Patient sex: M
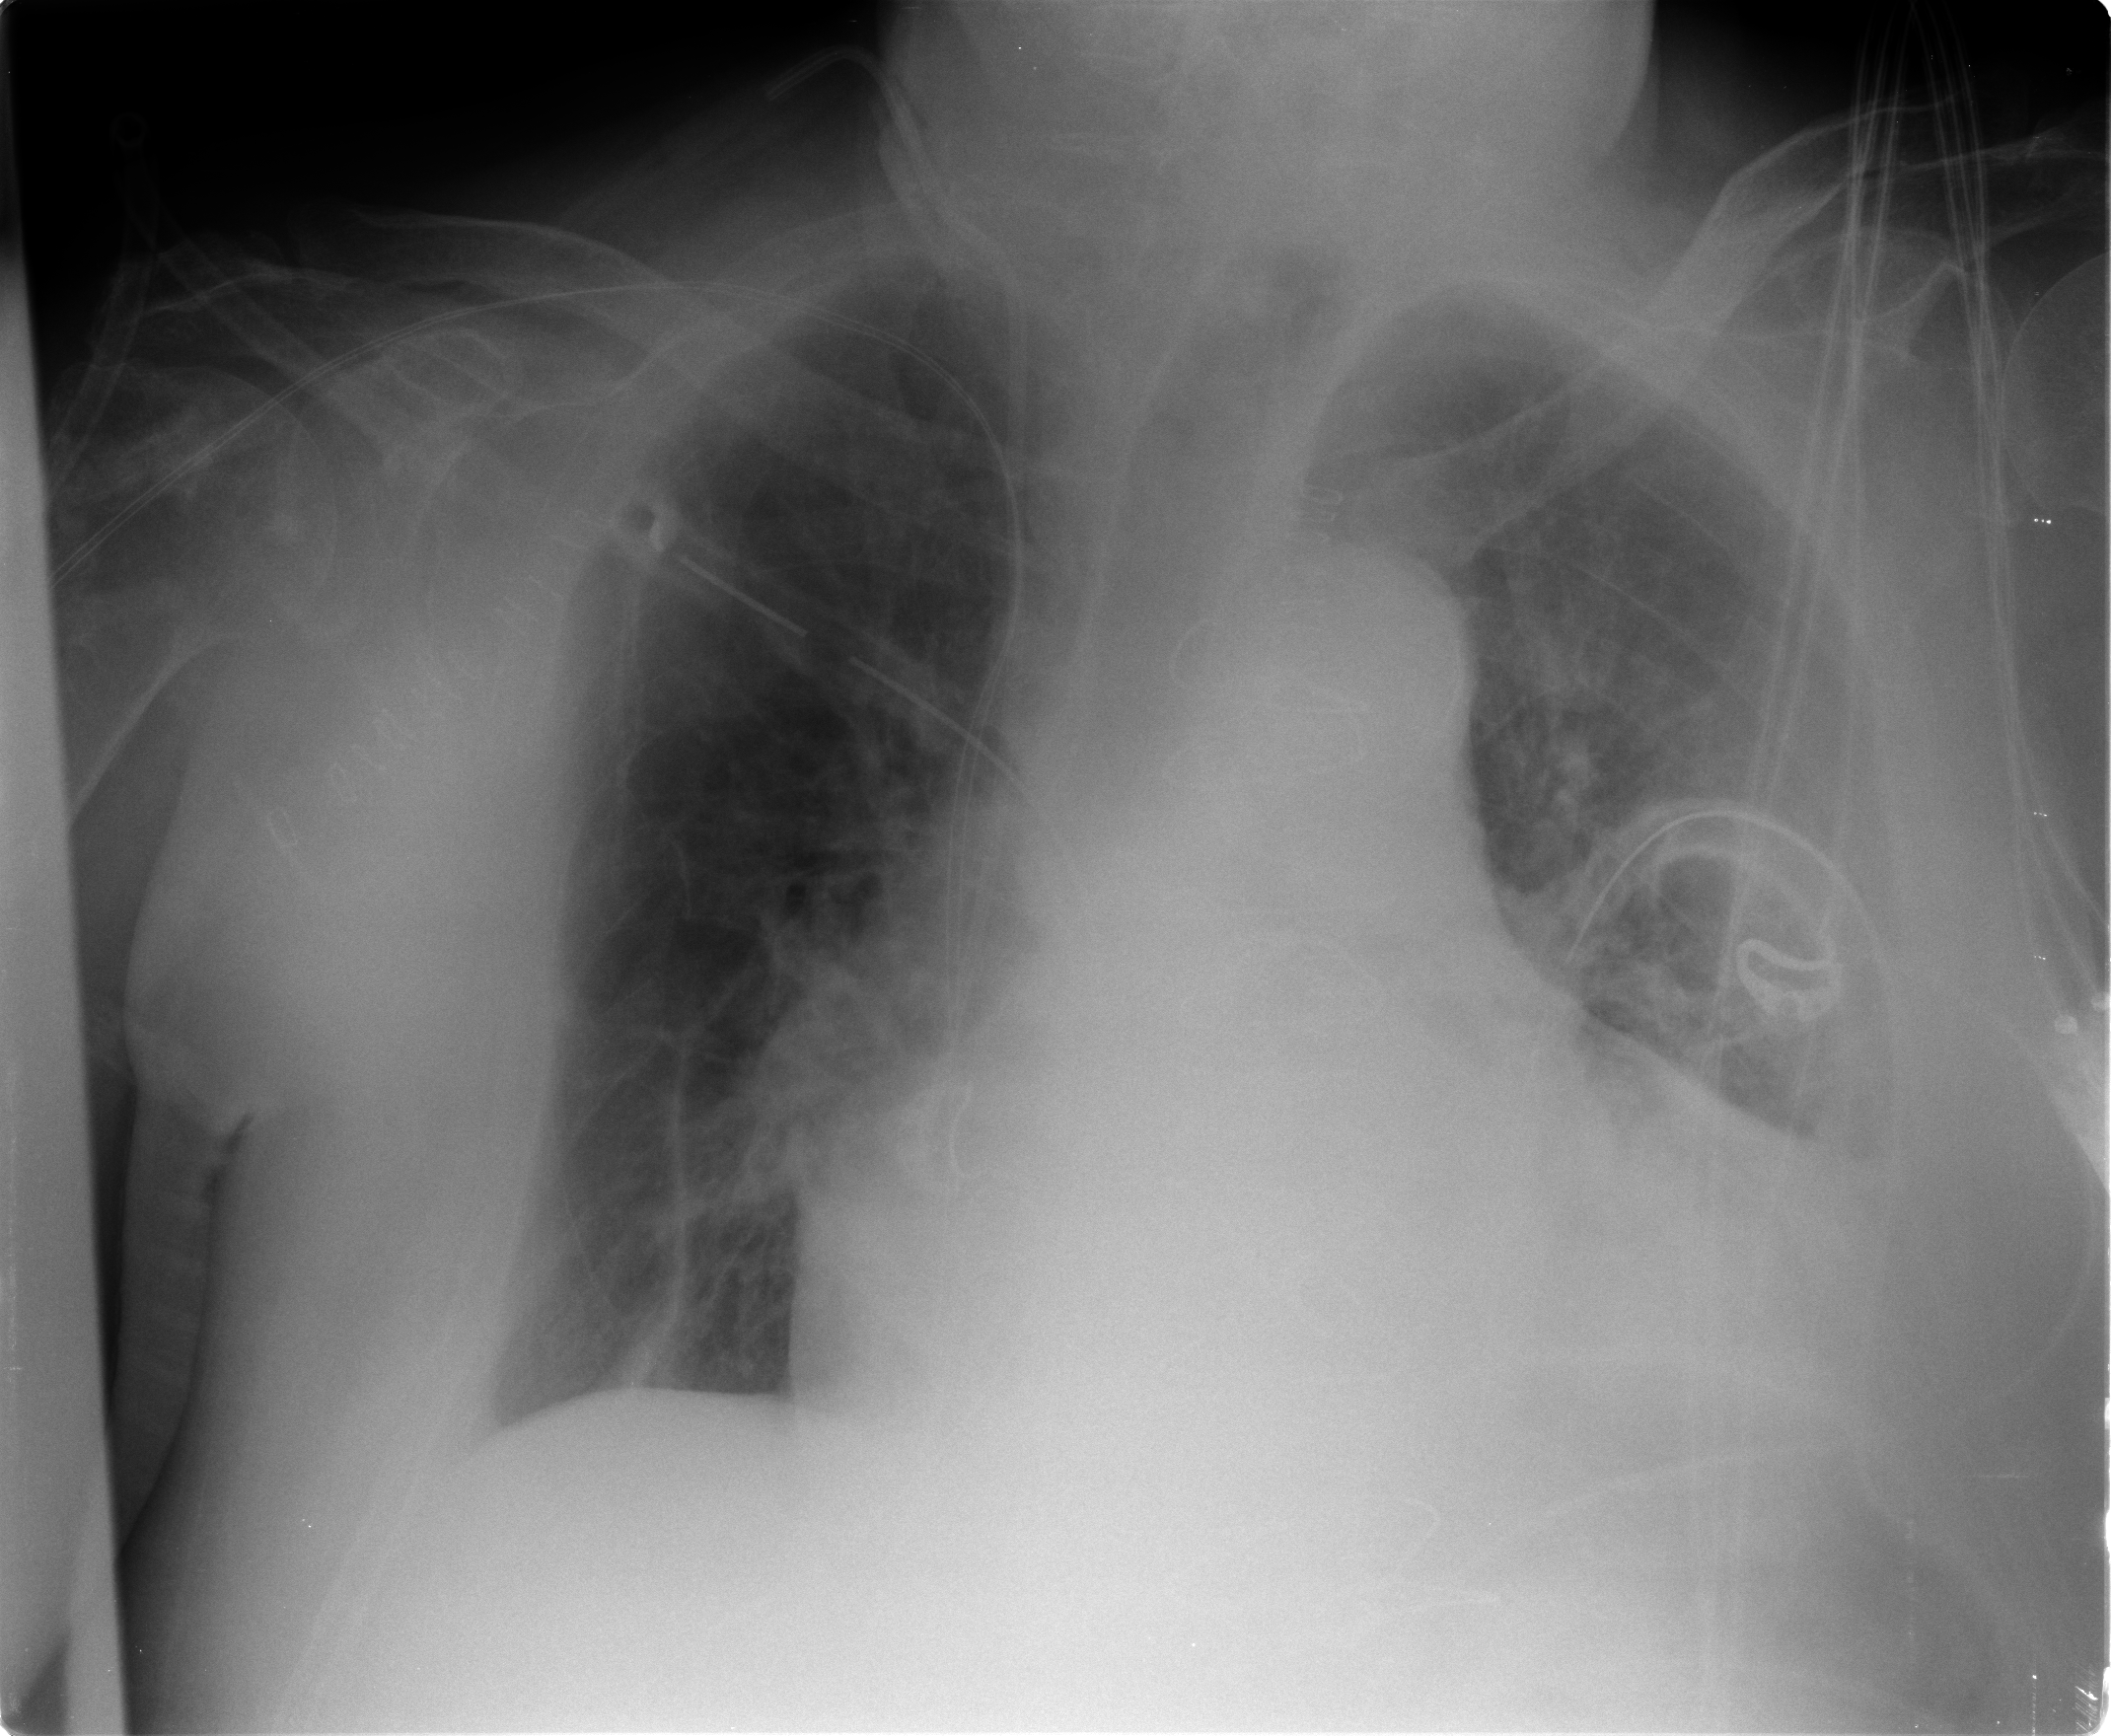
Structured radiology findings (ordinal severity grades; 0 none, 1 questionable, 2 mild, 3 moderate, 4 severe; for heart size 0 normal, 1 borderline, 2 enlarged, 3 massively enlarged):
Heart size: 2
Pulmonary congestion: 2
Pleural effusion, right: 0
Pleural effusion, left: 2
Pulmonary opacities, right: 0
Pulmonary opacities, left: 0
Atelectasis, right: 2
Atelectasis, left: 2